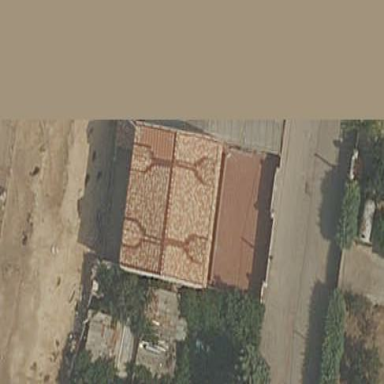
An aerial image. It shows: Residential building.